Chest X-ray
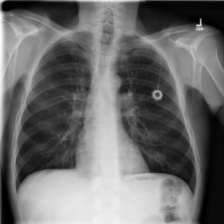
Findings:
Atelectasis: negative
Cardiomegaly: negative
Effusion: negative
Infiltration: negative
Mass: negative
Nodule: negative
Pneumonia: negative
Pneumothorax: negative
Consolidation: negative
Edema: negative
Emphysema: negative
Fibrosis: negative
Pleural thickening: negative
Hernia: negative